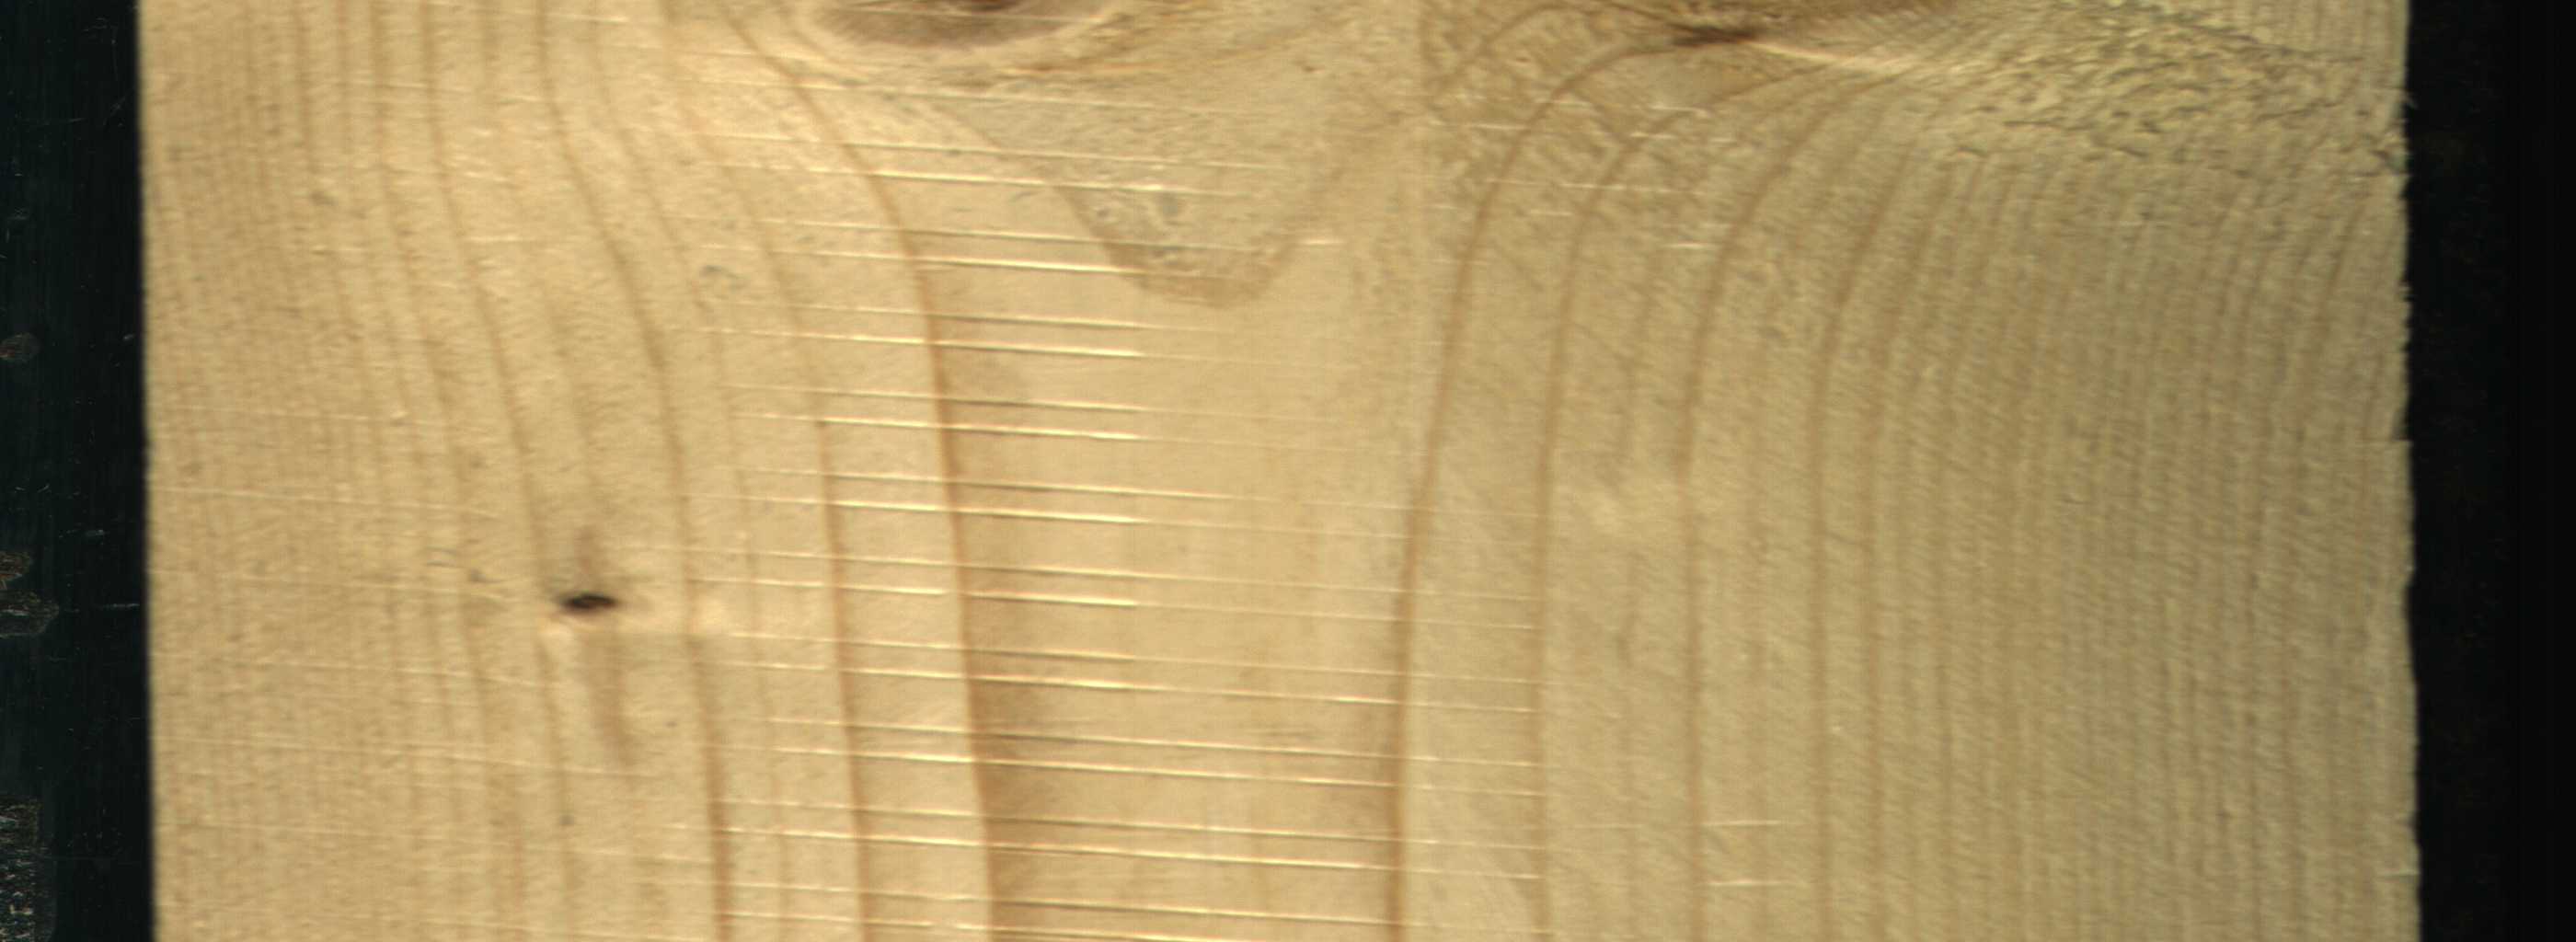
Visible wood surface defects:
Dead_Knot
Live_Knot